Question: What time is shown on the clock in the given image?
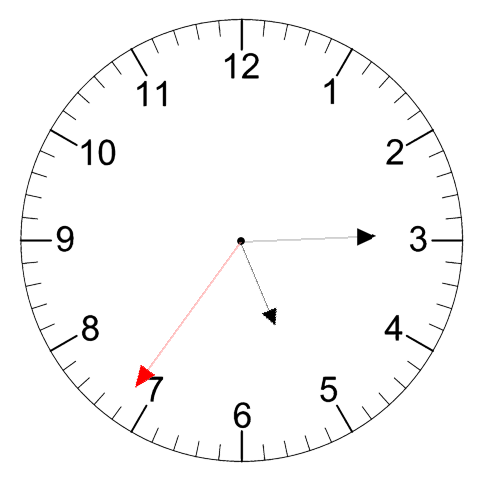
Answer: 05:14:36